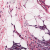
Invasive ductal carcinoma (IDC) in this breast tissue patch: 1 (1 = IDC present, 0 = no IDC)